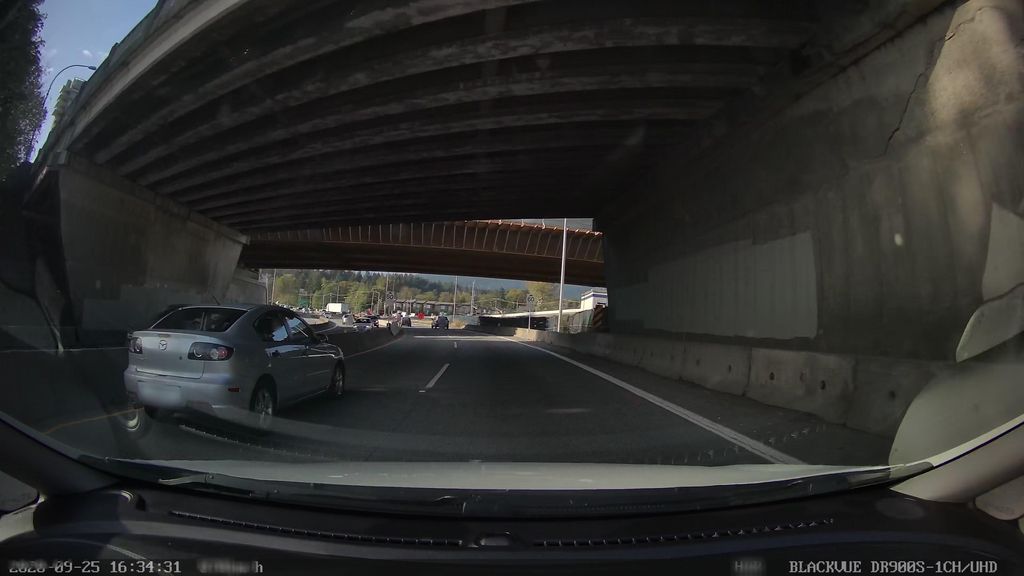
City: vancouver